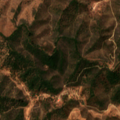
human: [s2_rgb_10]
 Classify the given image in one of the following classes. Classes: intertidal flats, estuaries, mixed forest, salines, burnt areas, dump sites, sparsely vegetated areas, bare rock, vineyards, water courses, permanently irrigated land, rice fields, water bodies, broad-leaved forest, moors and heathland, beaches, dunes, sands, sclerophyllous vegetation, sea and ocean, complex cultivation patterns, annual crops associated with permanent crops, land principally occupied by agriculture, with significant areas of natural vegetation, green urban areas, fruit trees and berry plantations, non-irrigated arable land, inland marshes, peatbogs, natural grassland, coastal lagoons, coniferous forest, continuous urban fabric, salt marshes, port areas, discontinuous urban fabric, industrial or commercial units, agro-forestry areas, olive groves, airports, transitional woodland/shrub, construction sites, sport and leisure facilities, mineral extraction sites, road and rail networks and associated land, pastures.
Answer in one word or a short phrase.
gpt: land principally occupied by agriculture, with significant areas of natural vegetation, broad-leaved forest, transitional woodland/shrub